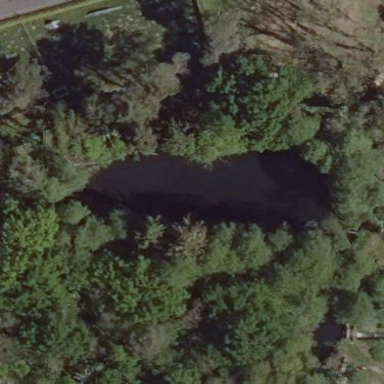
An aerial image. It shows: Pond surrounded by natural water.